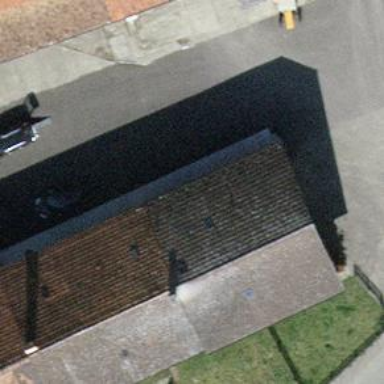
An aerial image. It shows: Semi-detached house.